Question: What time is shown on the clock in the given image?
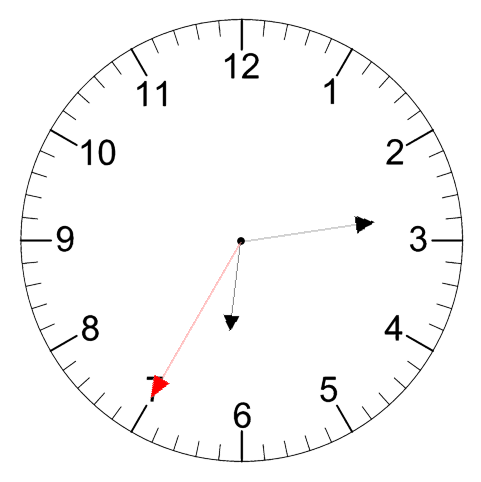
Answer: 06:13:35